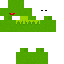
A female human skin with green skin, wearing brown long hair dressed in a blue hoodie and black pants, featuring a closed mouth.